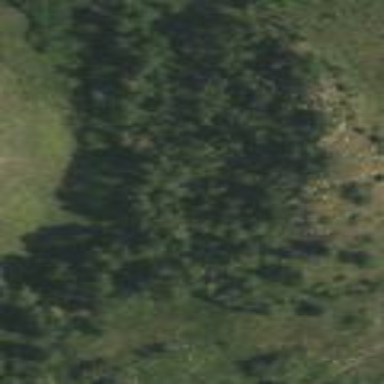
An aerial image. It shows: Dense woodland with mixed leaf types and cycles. The land is covered with trees.